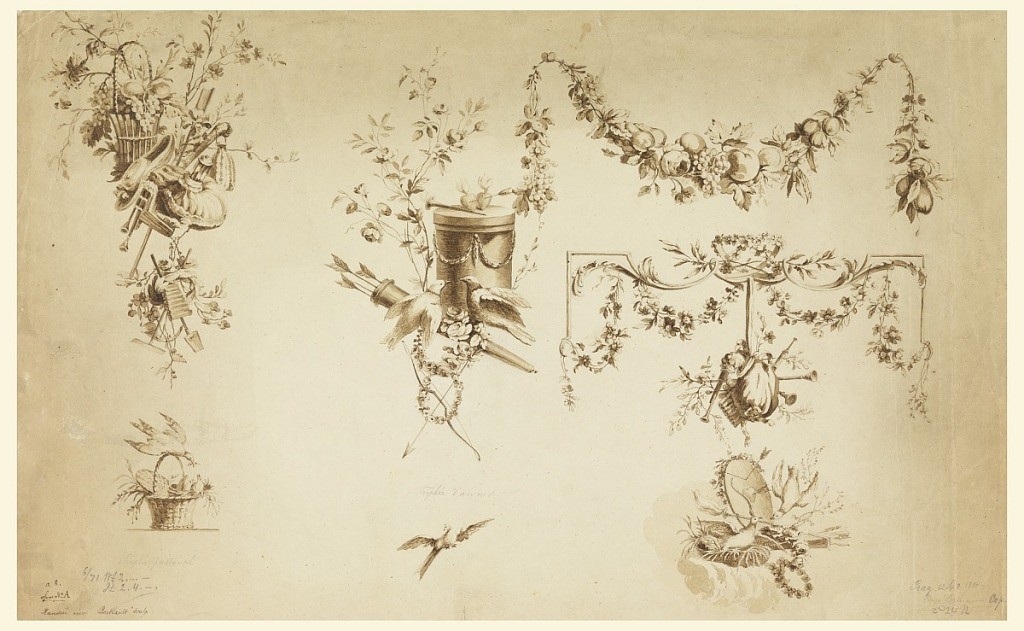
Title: Designs for Trophies
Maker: Pierre Ranson, French, 1736–1786
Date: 19th century
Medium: Pen and black-brown ink, brush and wash on laid paper
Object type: Drawing
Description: Various trophies are depicted. On left: basket with fruit and plants, a squash, a hat; hanging below are a scythe, a horn and a spade; a center: a box decorated with garlands, two doves and a bow with arrows, two apples pierced with an arrow, wreathes; right: garlands made of fruit and flowers hanging, a bagpipe hanging from one of the garlands; below: a dove with a basket, and doves in a nest.